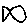
Label: fish